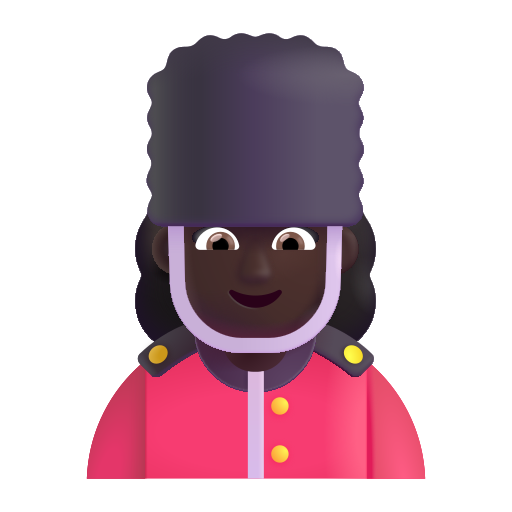
woman guard color dark